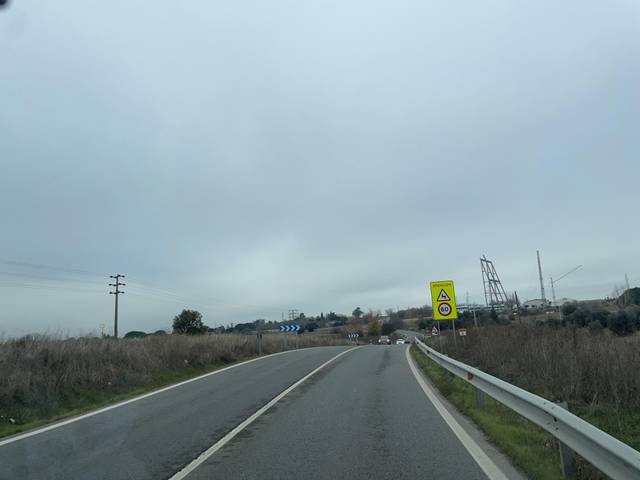
Region: Spain
Coordinates: 40.339, -3.893